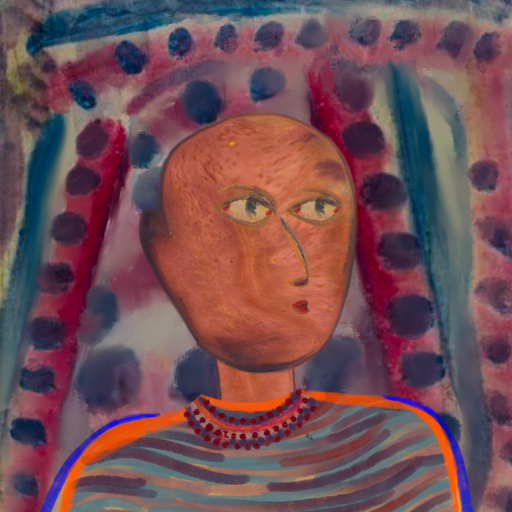
Background: HillGirl, Head And Neck Side: Mother_And_Son_Mother, Face Side: GypsyMother, Bust: Experience, Hair Side: Blank, Head Accessory: Blank, Second Necklace: Blank, Necklace: Roy_Bahadur, Baby: Blank